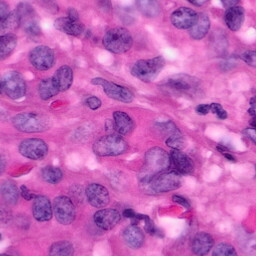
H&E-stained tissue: Pancreatic